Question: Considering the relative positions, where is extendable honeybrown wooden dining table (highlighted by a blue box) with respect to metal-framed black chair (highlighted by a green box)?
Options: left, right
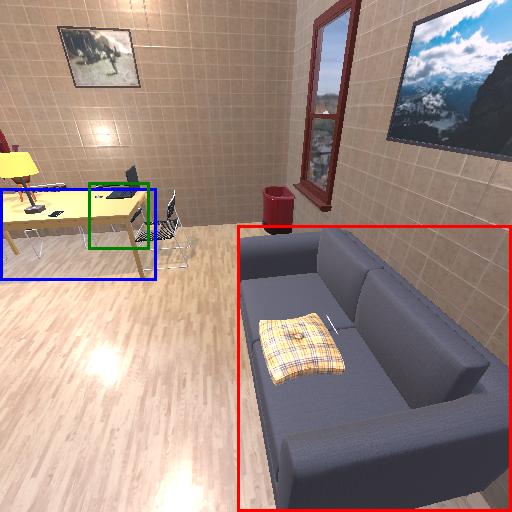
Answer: left